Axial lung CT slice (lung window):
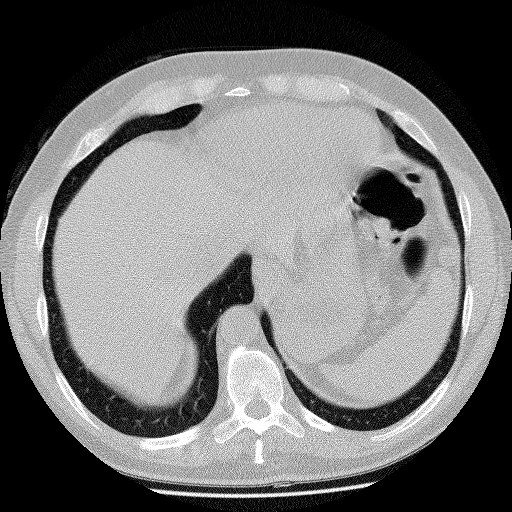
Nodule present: no